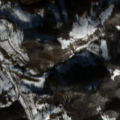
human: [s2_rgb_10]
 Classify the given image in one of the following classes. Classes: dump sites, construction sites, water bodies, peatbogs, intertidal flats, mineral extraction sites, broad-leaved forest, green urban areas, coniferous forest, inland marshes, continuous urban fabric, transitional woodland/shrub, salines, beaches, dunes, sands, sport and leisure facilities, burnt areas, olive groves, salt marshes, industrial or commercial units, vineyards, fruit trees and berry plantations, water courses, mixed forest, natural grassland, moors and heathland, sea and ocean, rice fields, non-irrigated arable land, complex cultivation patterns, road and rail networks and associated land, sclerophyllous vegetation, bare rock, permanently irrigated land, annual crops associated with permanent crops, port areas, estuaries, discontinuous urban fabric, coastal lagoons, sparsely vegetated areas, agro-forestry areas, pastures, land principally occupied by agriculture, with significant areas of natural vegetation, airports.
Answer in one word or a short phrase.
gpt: land principally occupied by agriculture, with significant areas of natural vegetation, broad-leaved forest, transitional woodland/shrub